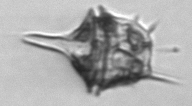
Label: Amylax